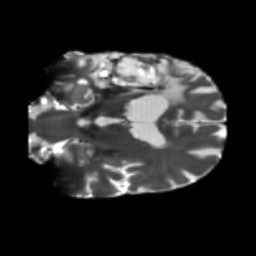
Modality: T2w
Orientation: coronal
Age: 55
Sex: male
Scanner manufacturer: siemens
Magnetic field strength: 3 T
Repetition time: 5.47 s
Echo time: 0.0854 s